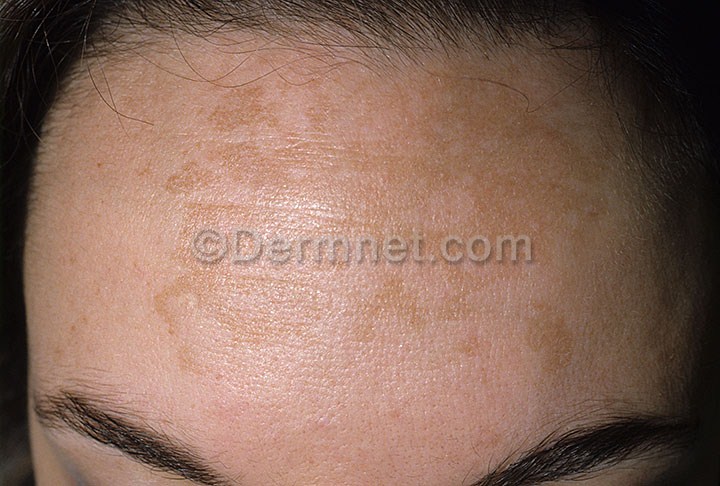
Disease: Light Diseases and Disorders of Pigmentation